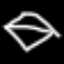
Label: diamond